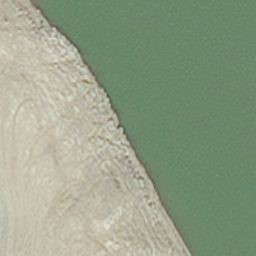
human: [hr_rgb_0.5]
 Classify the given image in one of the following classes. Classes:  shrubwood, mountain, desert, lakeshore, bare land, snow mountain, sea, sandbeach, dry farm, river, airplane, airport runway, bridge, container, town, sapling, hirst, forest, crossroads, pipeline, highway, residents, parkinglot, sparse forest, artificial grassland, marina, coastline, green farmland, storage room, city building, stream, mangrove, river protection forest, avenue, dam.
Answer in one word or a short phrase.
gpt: hirst